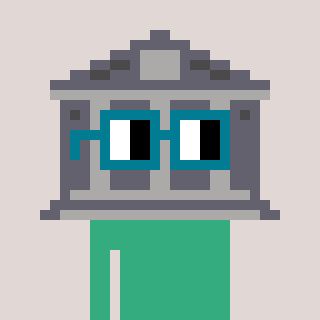
a pixel art character with square dark green glasses, a bank-shaped head and a teal-colored body on a warm background